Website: apple
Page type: payment
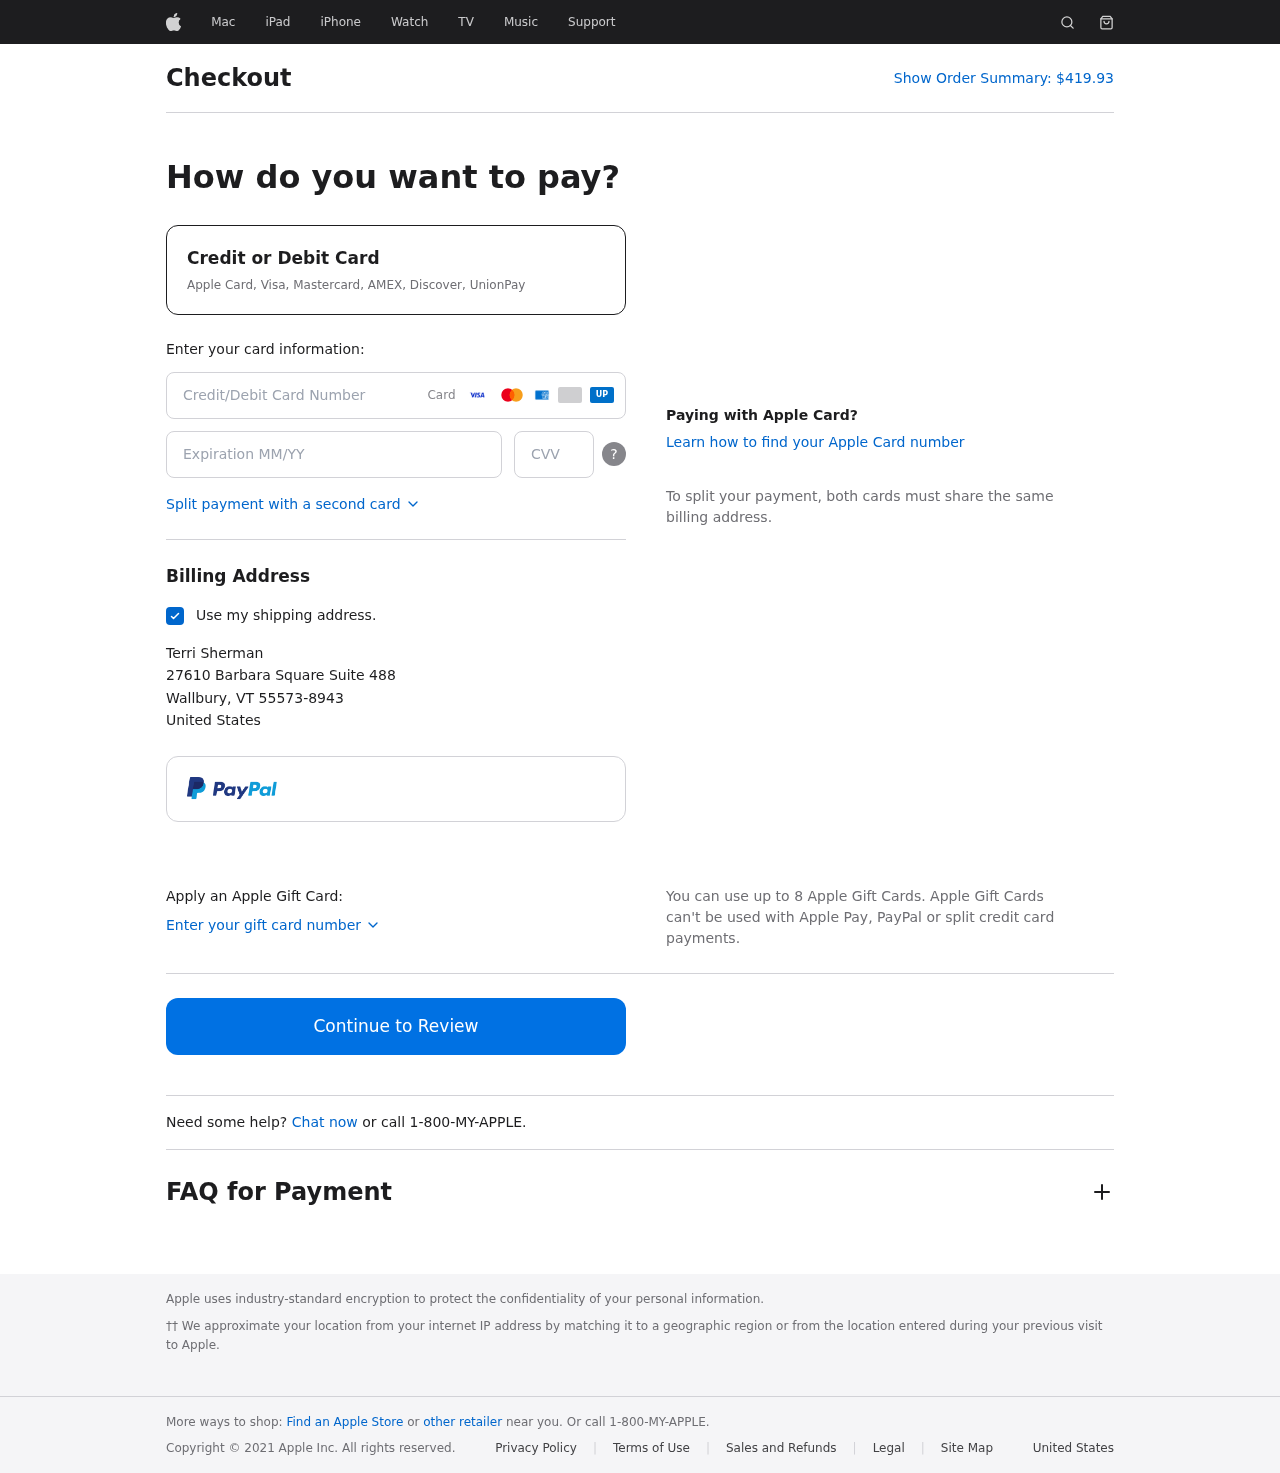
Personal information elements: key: PII_CARD_CVV
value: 511
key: PII_CARD_EXPIRY
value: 01/29
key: PII_CARD_NUMBER
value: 4168 9436 2867 1050
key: PII_CITY
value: Wallbury
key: PII_COUNTRY
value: United States
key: PII_FULLNAME
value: Terri Sherman
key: PII_POSTCODE_FULL
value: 55573-8943
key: PII_STATE_ABBR
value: VT
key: PII_STREET
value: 27610 Barbara Square Suite 488
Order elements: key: ORDER_TOTAL
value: $419.93